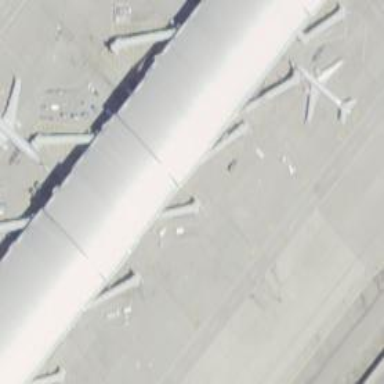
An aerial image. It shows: Airport gate.